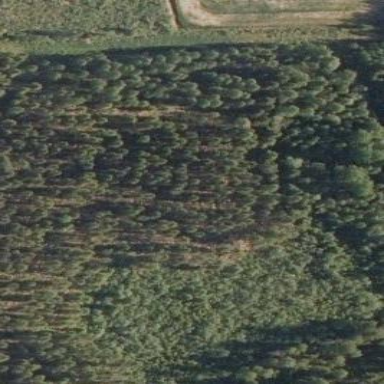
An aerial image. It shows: Clearcut man-made area surrounded by scrub vegetation.